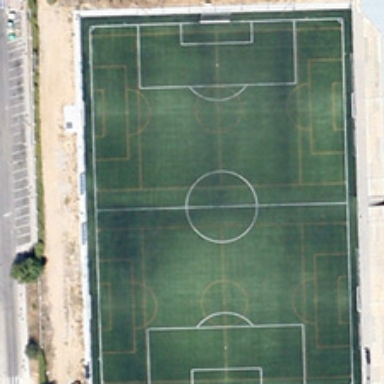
A football field is near a parking lot .